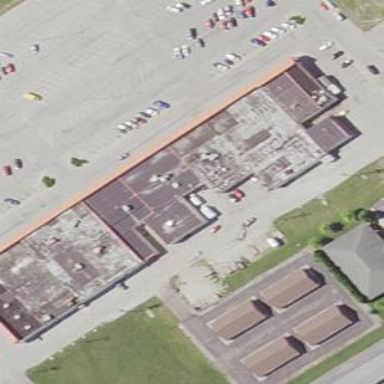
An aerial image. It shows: Retail building.